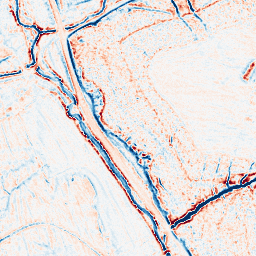
Category: edge_preserving
Decomposition family: bilateral
Decomposition parameters: d: 9
sigma_color: 50
sigma_space: 75
Upsampling method: quadratic
Upsampling parameters: scale: 4
Upsampling scale: 4